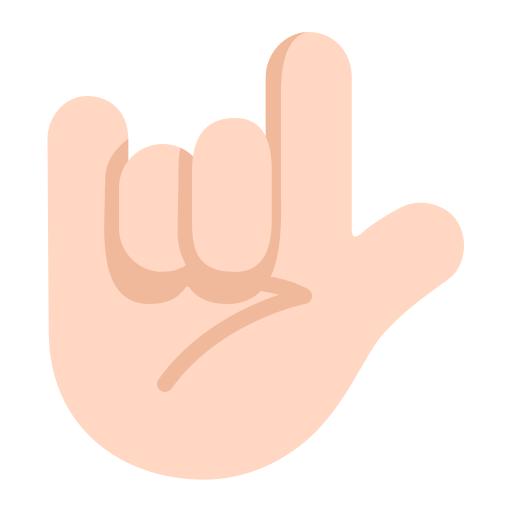
love you gesture flat light